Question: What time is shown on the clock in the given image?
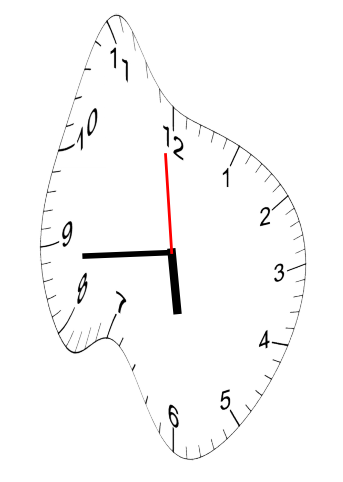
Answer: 05:43:59